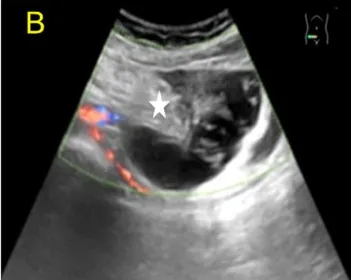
Two-dimensional Color Doppler images of the lesion in the right lower abdomen and spleen obtained by transabdominal ultrasound. (B) Color Doppler of the mass showed minimal linear blood flow in the solid part; heterogeneous echogenicity was observed in the right adnexa, mainly anechoic around some hyperechoic echogenicity in the center.
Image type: radiology (ultrasound)